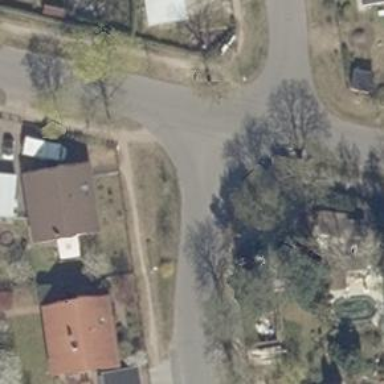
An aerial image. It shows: Sidewalk.